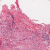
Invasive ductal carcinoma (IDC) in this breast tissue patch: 1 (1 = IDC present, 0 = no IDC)